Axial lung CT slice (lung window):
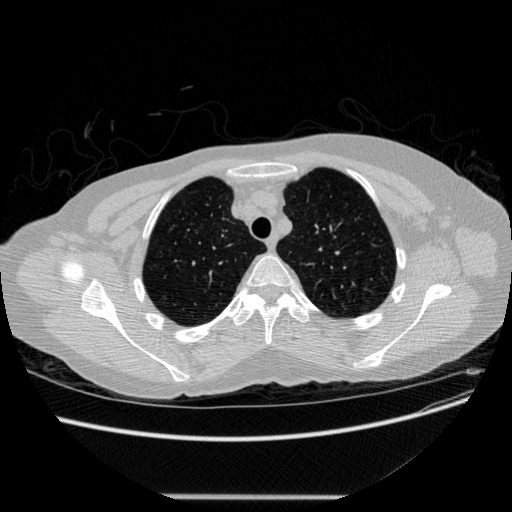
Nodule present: no